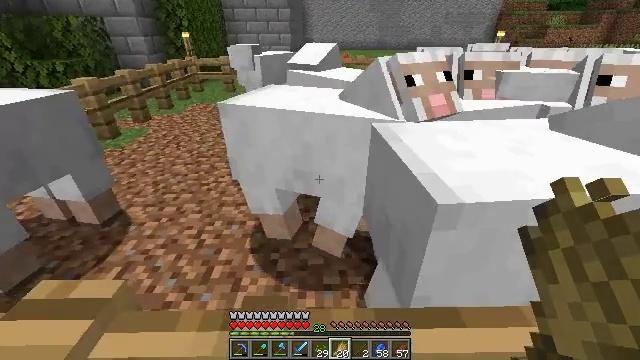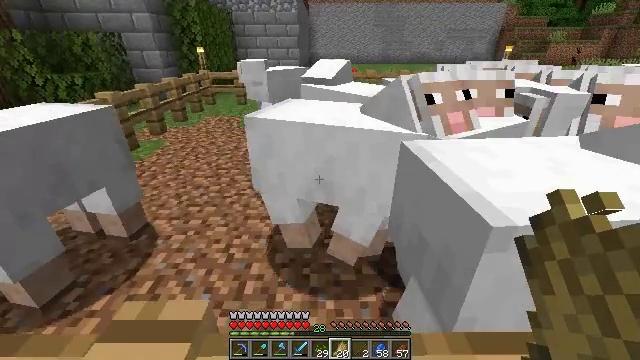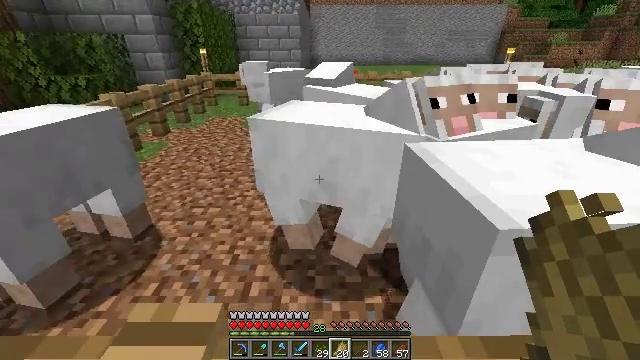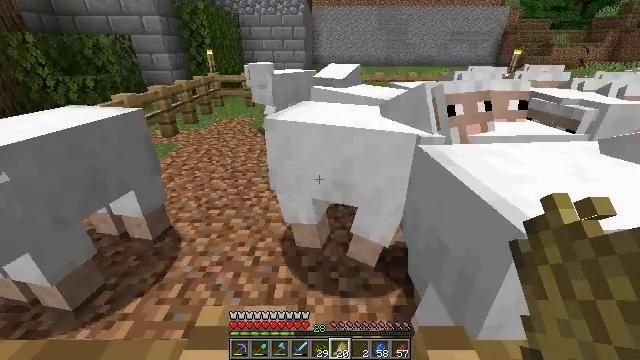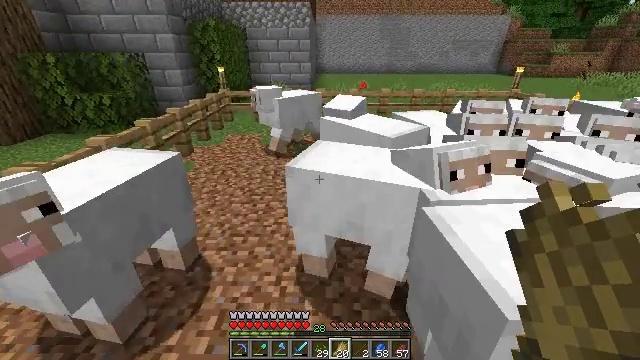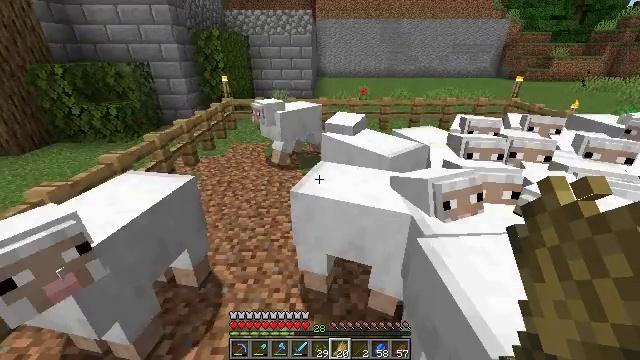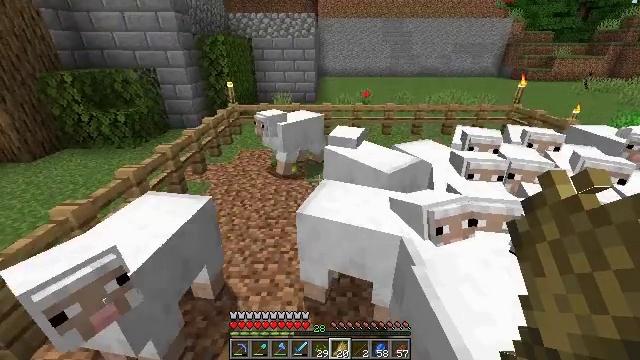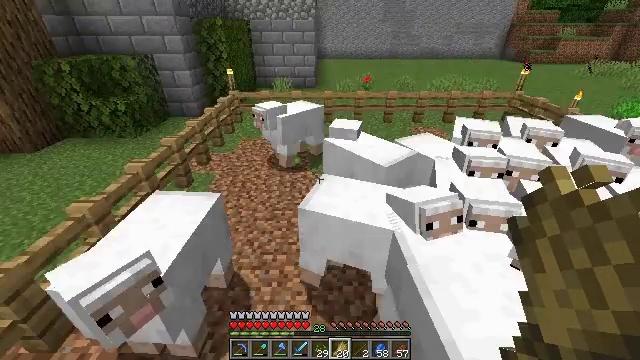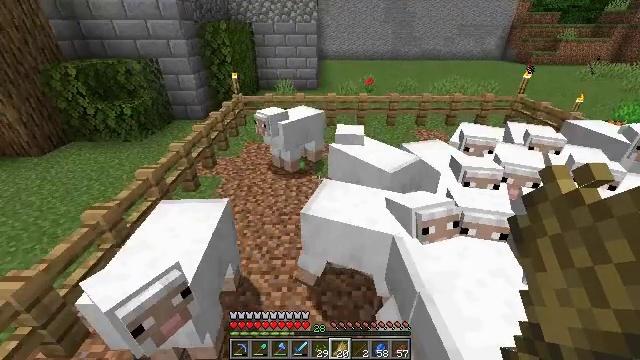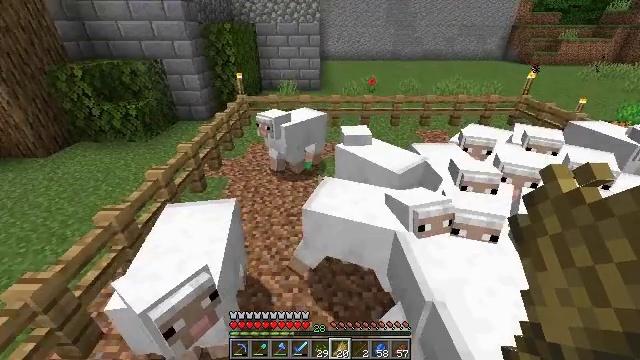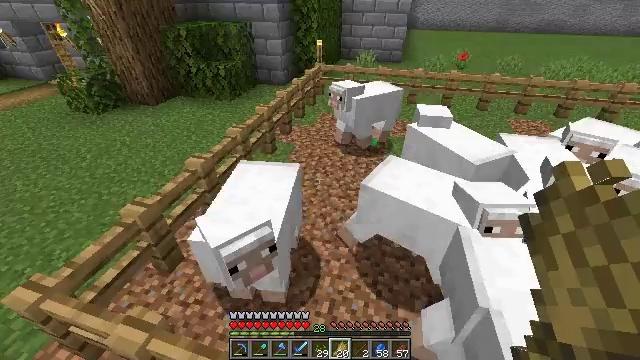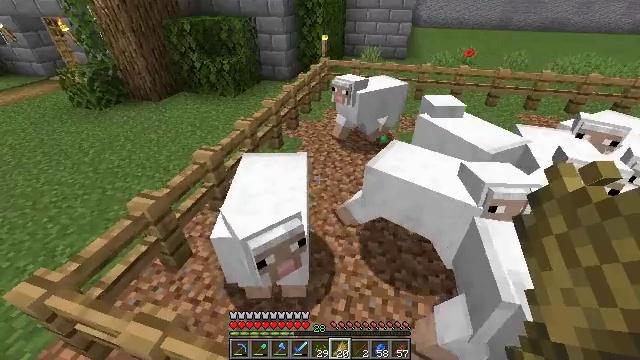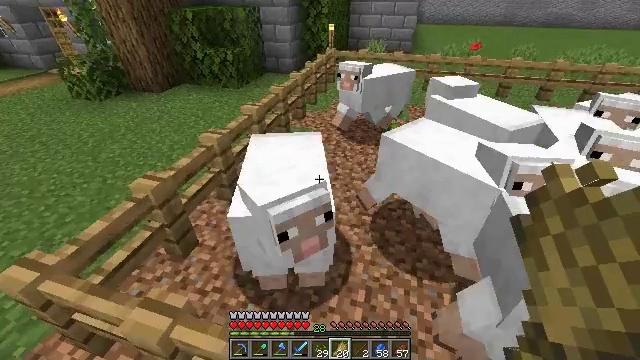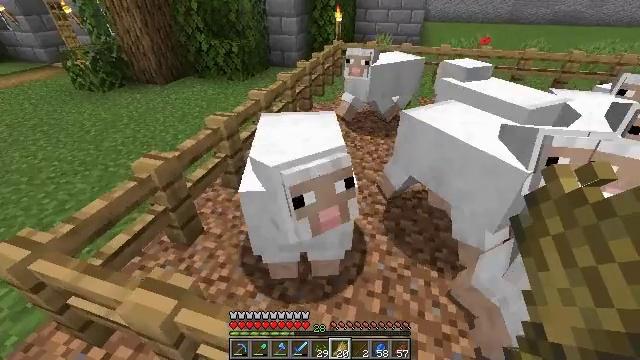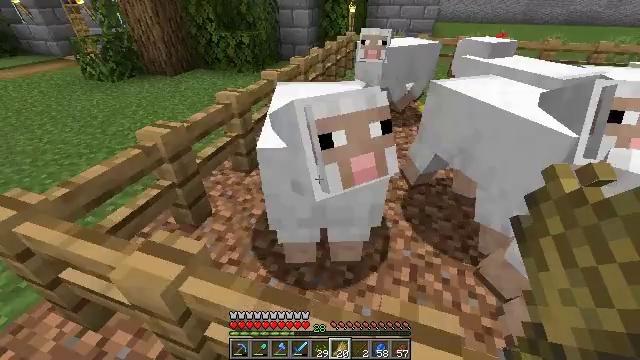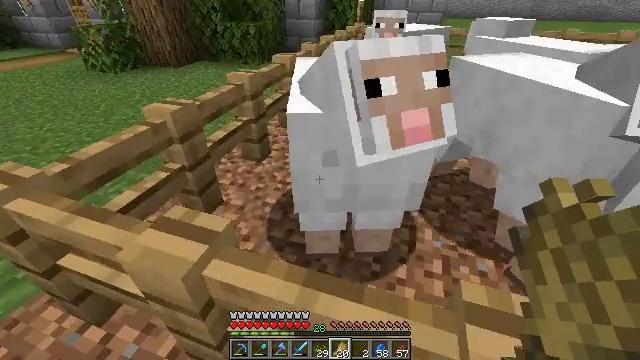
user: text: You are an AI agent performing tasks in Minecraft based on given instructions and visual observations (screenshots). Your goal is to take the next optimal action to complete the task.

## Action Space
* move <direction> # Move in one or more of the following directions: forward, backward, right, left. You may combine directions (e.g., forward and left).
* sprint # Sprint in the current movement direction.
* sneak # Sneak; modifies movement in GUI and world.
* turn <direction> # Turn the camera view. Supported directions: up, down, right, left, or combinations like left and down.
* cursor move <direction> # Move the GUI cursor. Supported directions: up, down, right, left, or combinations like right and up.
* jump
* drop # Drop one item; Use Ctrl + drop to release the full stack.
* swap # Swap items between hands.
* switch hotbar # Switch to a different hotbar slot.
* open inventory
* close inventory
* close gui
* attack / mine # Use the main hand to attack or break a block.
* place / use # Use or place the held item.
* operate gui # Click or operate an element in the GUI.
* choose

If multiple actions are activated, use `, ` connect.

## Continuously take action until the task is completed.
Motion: motion action
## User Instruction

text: Hunt a chicken.
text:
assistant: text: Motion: move forward and move left, turn up
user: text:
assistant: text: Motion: move forward and move left, use / place
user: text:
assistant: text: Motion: move forward and move left, use / place
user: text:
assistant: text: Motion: move forward and move left, use / place, jump
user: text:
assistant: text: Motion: move forward and move left, use / place, jump
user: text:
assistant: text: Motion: move forward and move left, use / place, jump
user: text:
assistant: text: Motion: move forward and move left, turn down, use / place, jump
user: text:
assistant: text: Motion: move forward and move left, use / place
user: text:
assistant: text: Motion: move forward and move left, use / place
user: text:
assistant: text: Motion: move forward and move left, turn left and down, use / place
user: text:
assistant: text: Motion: move forward and move left, use / place
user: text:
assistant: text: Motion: move forward and move left, use / place
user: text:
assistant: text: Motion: move forward and move left, use / place
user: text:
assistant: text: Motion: move forward and move left, turn left
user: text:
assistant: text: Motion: move forward, use / place
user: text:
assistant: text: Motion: move forward, use / place
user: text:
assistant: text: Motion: move forward, turn right, use / place
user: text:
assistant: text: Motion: move forward, turn right and up, use / place
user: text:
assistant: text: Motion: move forward, turn right and up
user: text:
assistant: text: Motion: move forward and move right, use / place
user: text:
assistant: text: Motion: move right, turn up, use / place
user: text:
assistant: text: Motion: move right, turn right and up, use / place
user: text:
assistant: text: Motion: move forward and move right, turn right
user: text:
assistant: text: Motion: move forward and move right, use / place
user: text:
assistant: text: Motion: move forward and move right, use / place
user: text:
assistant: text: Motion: move forward and move right, use / place
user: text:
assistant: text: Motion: move forward and move right, turn right and up, use / place
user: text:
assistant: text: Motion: move forward and move right, turn right and up
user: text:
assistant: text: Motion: move forward and move right, use / place
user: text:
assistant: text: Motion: move forward and move right, turn down, use / place, jump